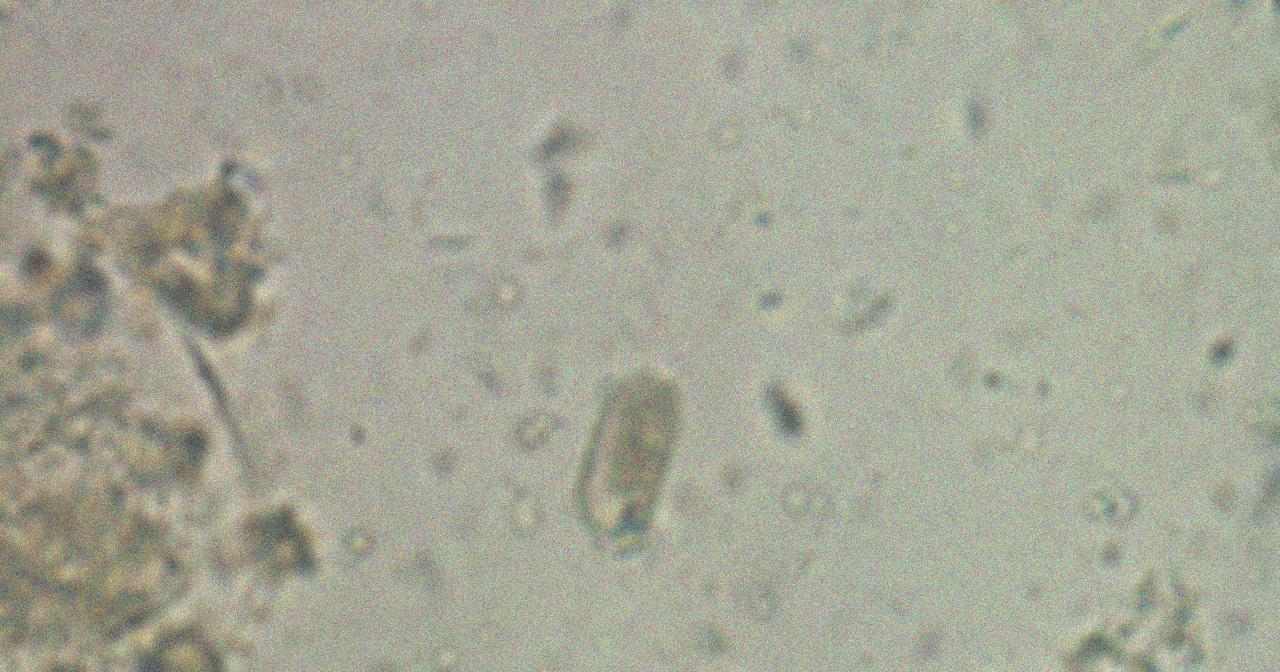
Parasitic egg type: Capillaria philippinensis